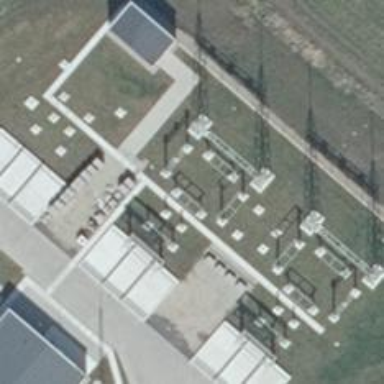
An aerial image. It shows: Outdoor switch with 3 cables.